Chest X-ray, PA view. Patient: 56 years old, sex M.
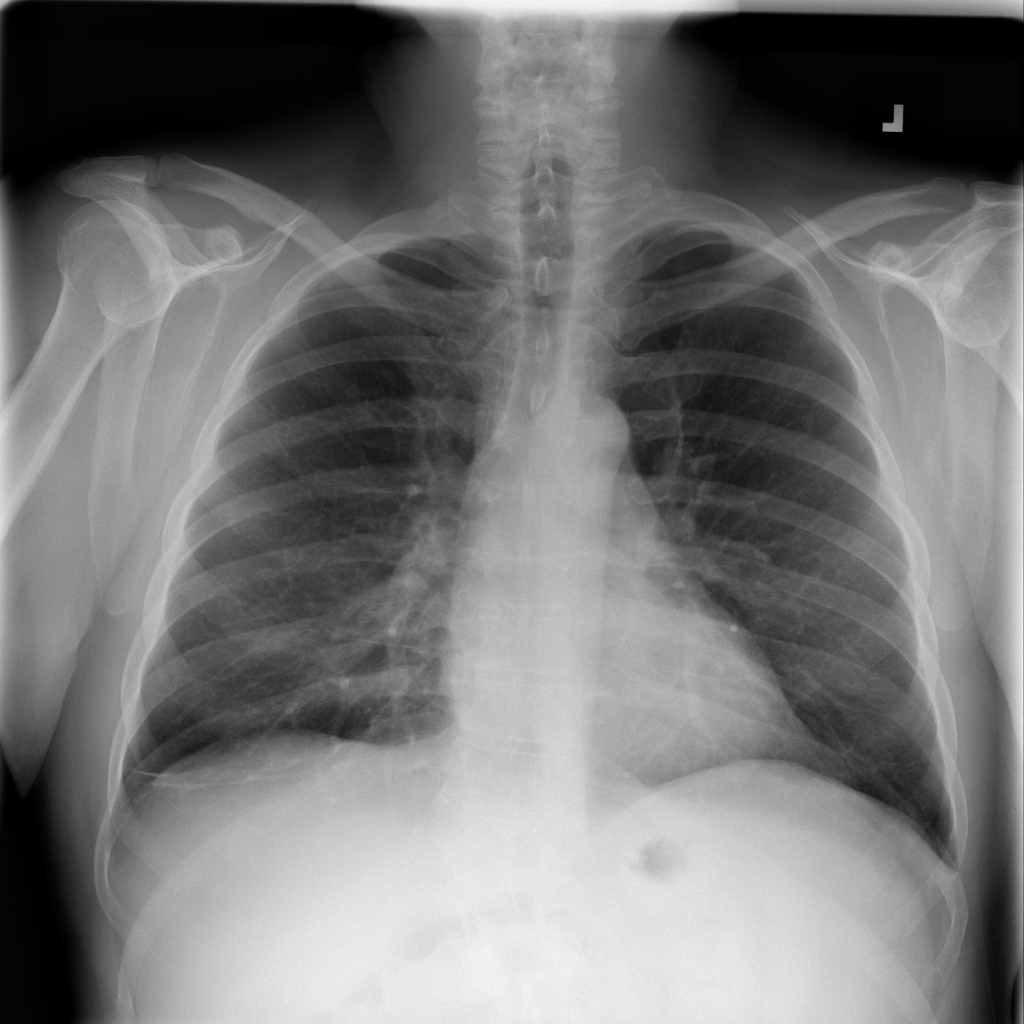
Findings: Atelectasis